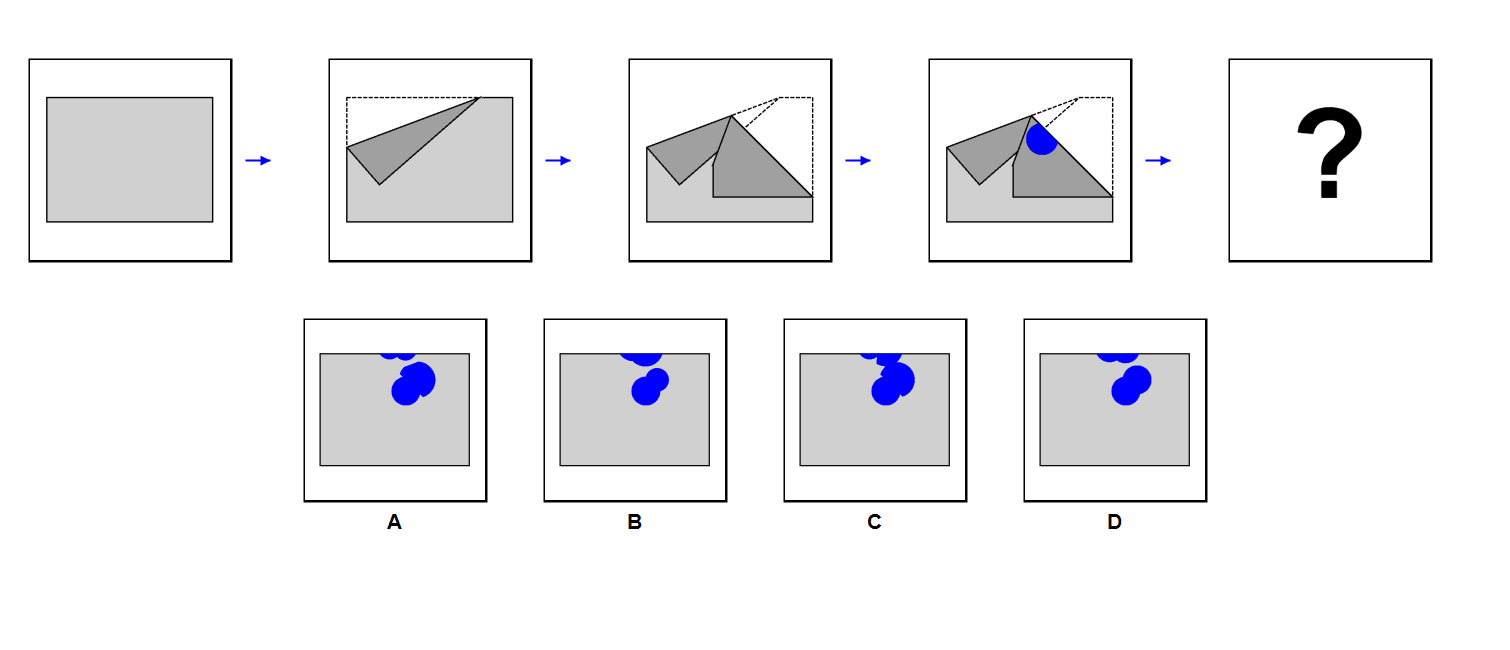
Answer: D